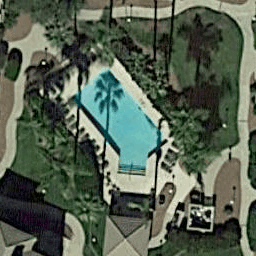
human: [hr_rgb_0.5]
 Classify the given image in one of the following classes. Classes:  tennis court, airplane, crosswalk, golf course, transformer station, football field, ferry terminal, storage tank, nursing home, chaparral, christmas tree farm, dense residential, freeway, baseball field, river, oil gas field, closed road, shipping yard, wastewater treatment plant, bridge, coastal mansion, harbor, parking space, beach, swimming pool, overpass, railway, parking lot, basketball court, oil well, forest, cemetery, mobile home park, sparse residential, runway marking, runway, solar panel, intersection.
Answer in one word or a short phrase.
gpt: swimming pool